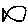
Label: fish